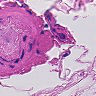
Metastatic tissue present: no